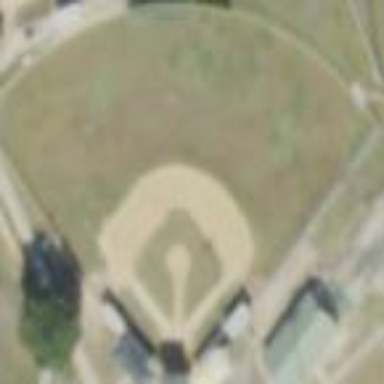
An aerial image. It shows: Baseball pitch for leisure and sports activities.